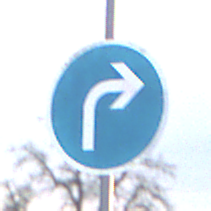
Verkehrszeichen: VorgeschriebeneFahrtrichtungRechts
Umgebung: Outdoor, Suburban
Tageszeit: MorningAfternoon
Wetter: Overcast
Licht: Natural
Jahreszeit: NotSpecified
Kontrast: LowContrast